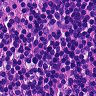
Metastatic tissue present: no